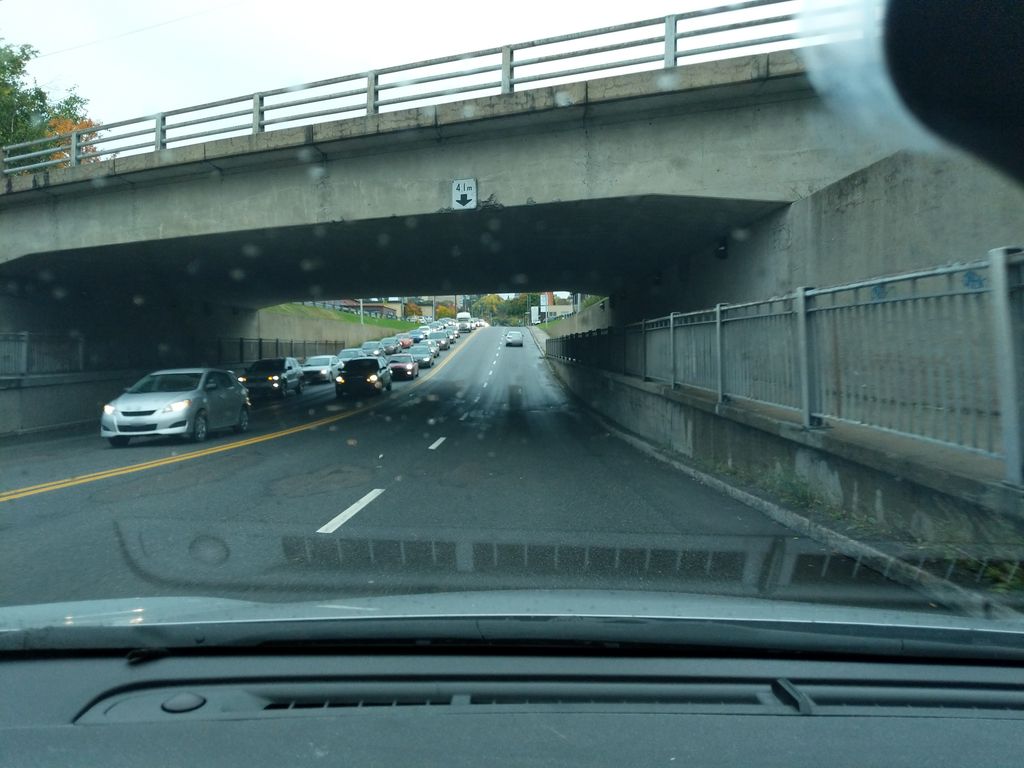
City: quebec_city